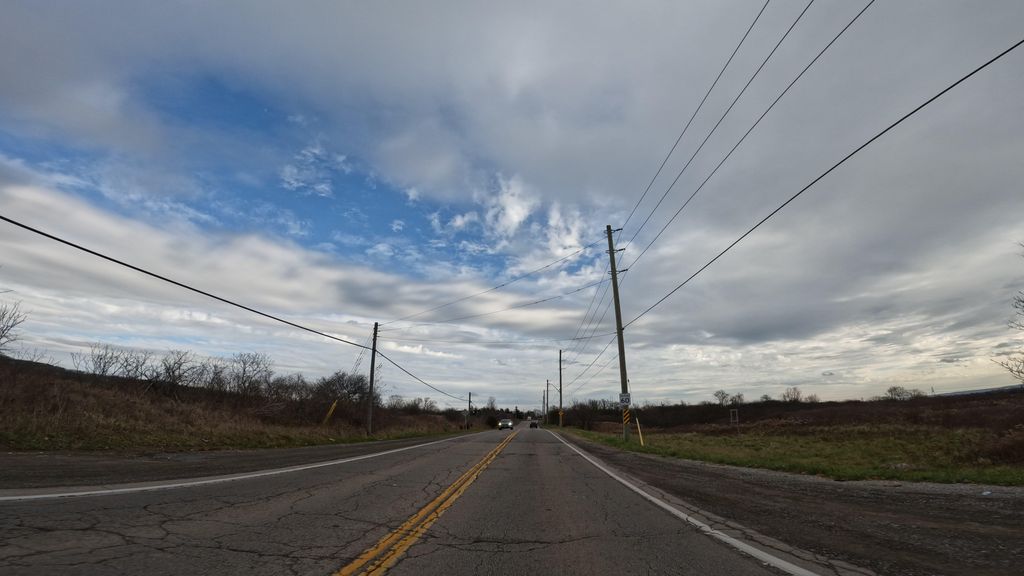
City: hamilton